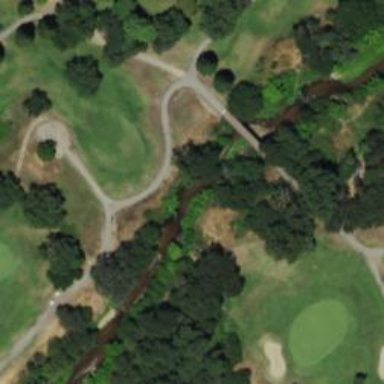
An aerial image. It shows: Golf cartpath that is also road path.